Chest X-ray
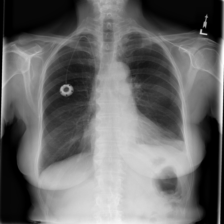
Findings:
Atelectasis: negative
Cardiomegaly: negative
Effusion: negative
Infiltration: negative
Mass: positive
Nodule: negative
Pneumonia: negative
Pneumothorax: negative
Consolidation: negative
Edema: negative
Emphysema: negative
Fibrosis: negative
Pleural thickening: negative
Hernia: negative